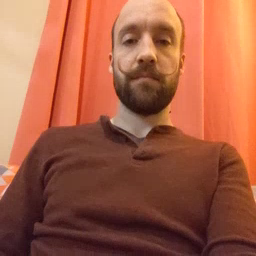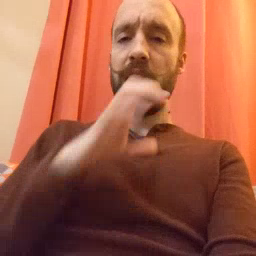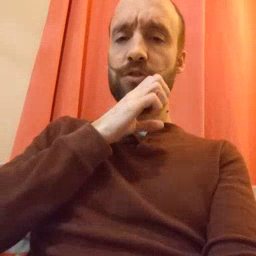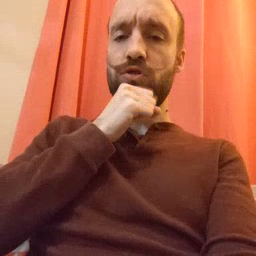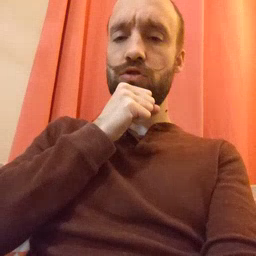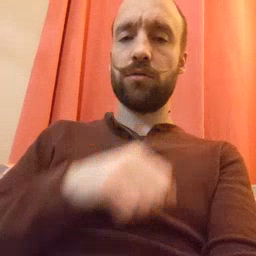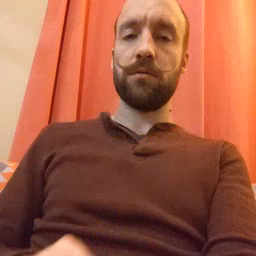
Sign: orange